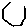
Label: hexagon